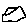
Label: hexagon